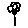
Label: flower